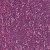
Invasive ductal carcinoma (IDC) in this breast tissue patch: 1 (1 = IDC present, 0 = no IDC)